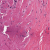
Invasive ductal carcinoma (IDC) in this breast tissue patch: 0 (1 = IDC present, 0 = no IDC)